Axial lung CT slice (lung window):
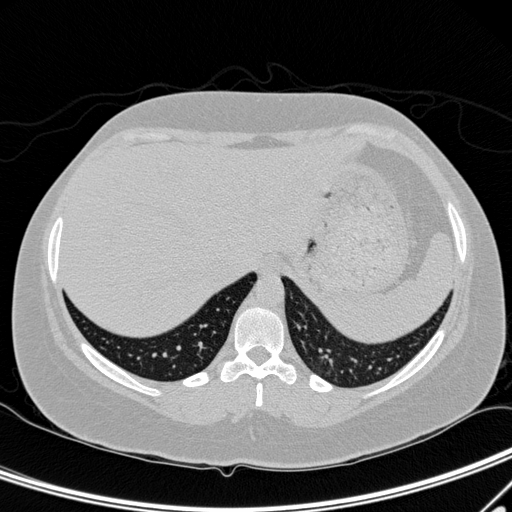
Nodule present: no